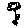
Label: flower